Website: lowes
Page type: account-selection
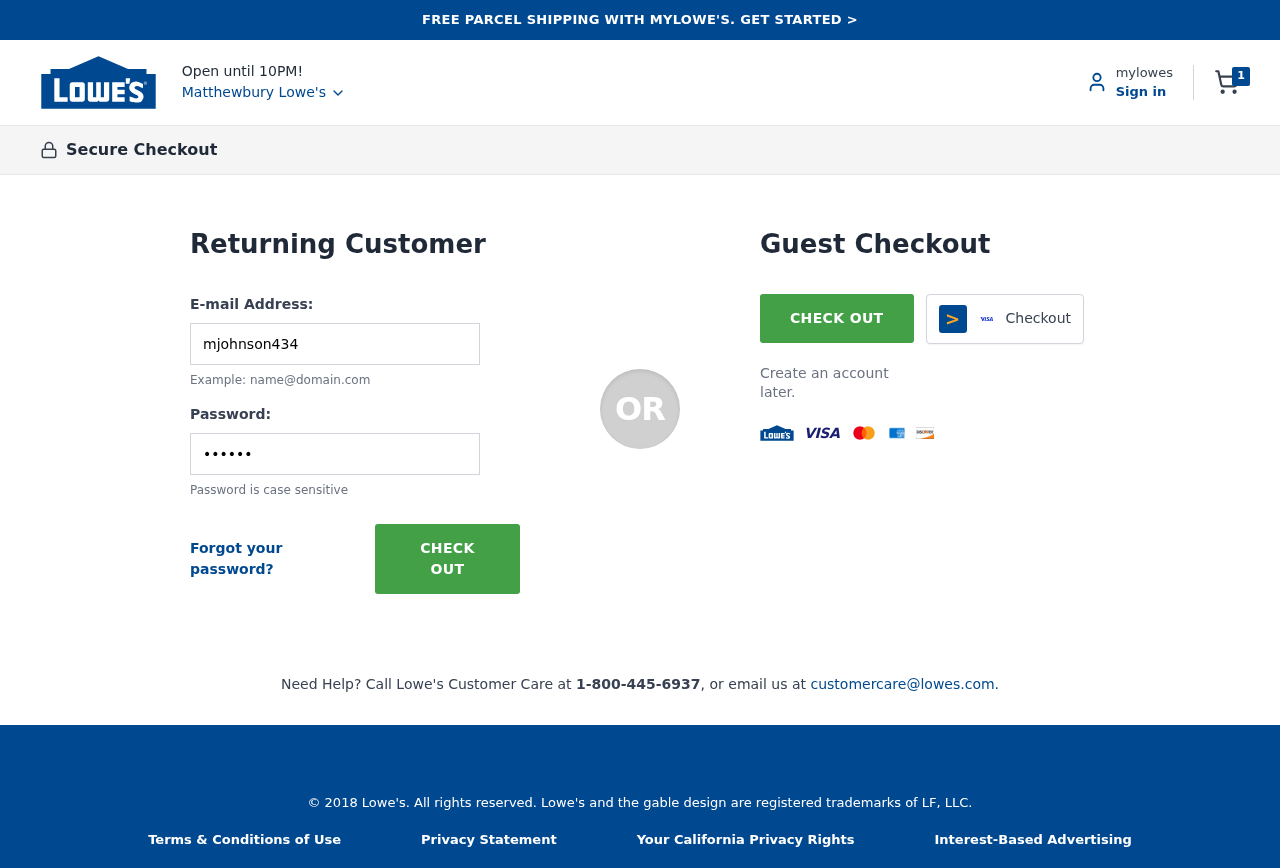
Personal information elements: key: PII_CITY
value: Matthewbury Lowe's
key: PII_LOGIN_USERNAME
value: mjohnson434
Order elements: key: ORDER_NUM_ITEMS
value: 1